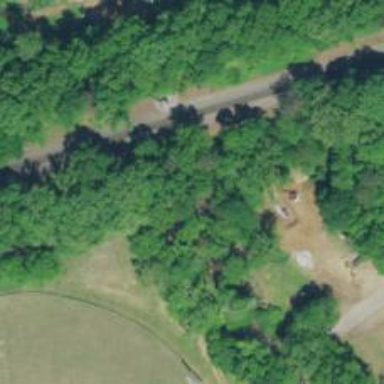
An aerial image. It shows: Disc golf hole.